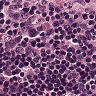
Metastatic tissue present: no